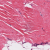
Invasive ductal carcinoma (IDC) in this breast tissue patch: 0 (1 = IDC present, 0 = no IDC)